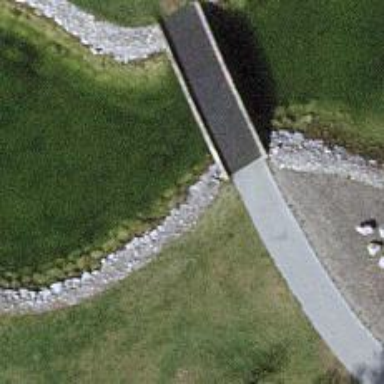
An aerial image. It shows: Designated path on bridge for golf carts.